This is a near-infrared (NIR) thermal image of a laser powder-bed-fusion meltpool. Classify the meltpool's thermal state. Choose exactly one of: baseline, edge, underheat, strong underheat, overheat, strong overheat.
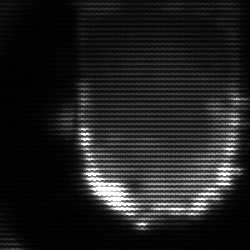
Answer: baseline